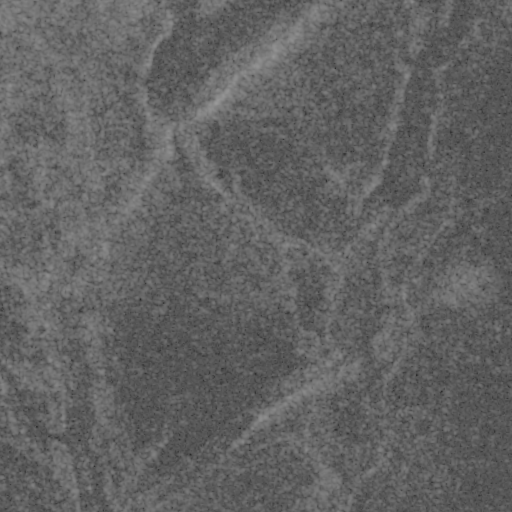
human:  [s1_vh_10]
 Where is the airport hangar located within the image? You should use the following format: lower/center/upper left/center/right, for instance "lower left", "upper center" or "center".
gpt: The airport hangar is located in the lower right of the image.
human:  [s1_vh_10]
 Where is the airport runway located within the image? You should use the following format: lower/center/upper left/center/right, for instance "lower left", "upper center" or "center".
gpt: The airport runway is located in the lower right of the image.
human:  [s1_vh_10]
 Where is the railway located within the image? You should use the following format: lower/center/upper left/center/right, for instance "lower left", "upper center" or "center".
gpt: The railway is located in the lower of the image.
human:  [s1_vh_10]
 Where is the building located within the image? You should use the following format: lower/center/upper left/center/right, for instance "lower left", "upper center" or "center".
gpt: There is no building in the image.

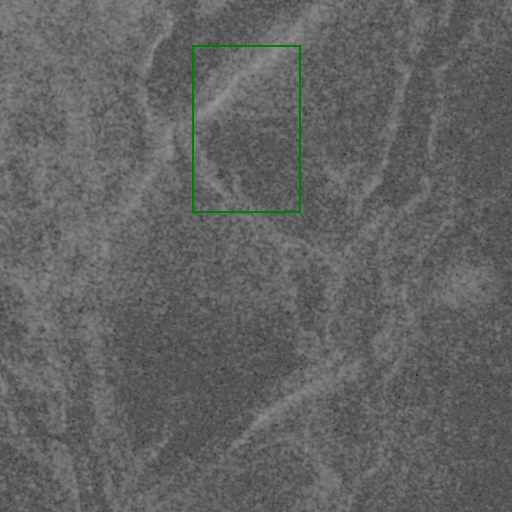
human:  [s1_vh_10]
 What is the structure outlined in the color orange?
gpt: There is no orange outline.
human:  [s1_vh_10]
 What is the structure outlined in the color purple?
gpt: There is no structure outlined in purple.